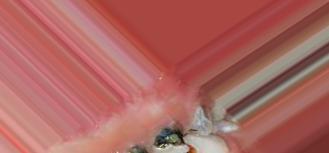
Condition: Caries